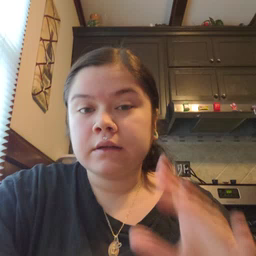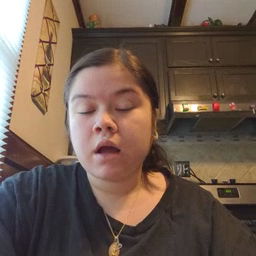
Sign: outside